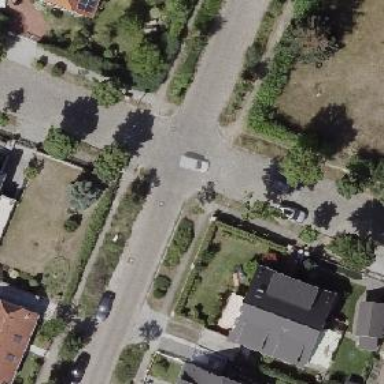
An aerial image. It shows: Residential road with sidewalks on both sides.